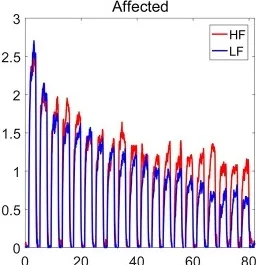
The summated force across fingers for the affected.
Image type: pathology (fish)